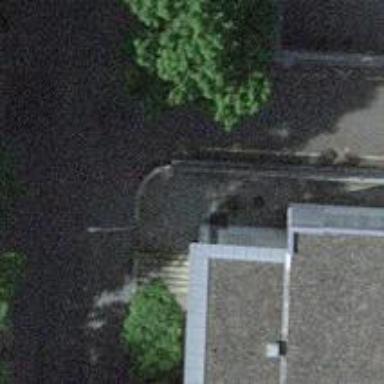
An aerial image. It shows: Retaining wall.